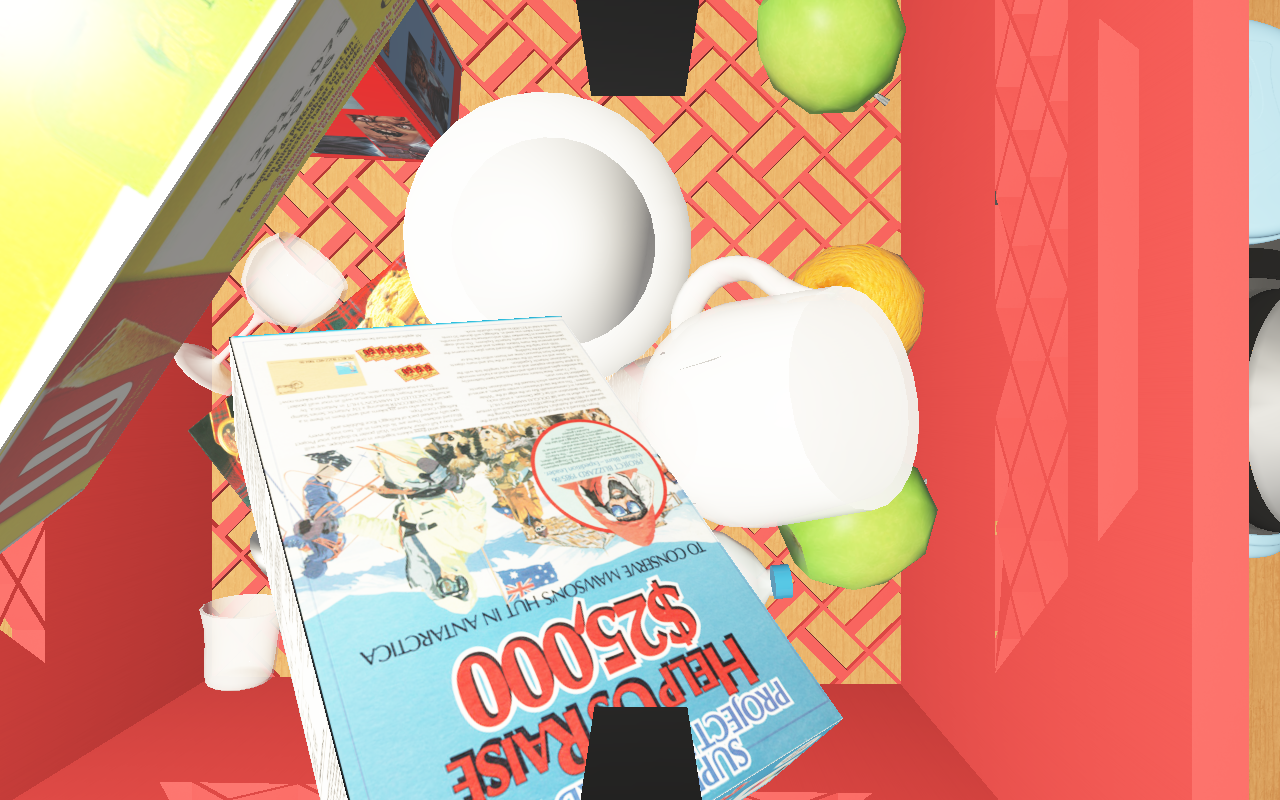
Objects in the scene:
carafe
water bottle
apple
apple
plate
wineglass
jam jar
cereal box
biscuit box